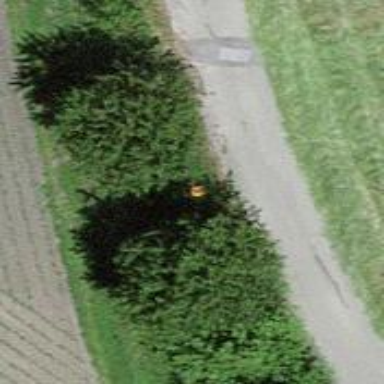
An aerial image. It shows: Pole with roofed pipeline marker.